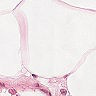
Metastatic tissue present: no